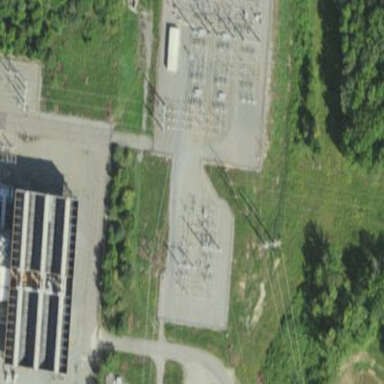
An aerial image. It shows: Power substation.